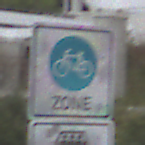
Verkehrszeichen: BeginnFahrradzone
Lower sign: MehrfachbesetzePersonenkraftwagenFrei
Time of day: Midday
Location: Outdoor (Urban)
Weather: Overcast
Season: NotSpecified
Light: Natural